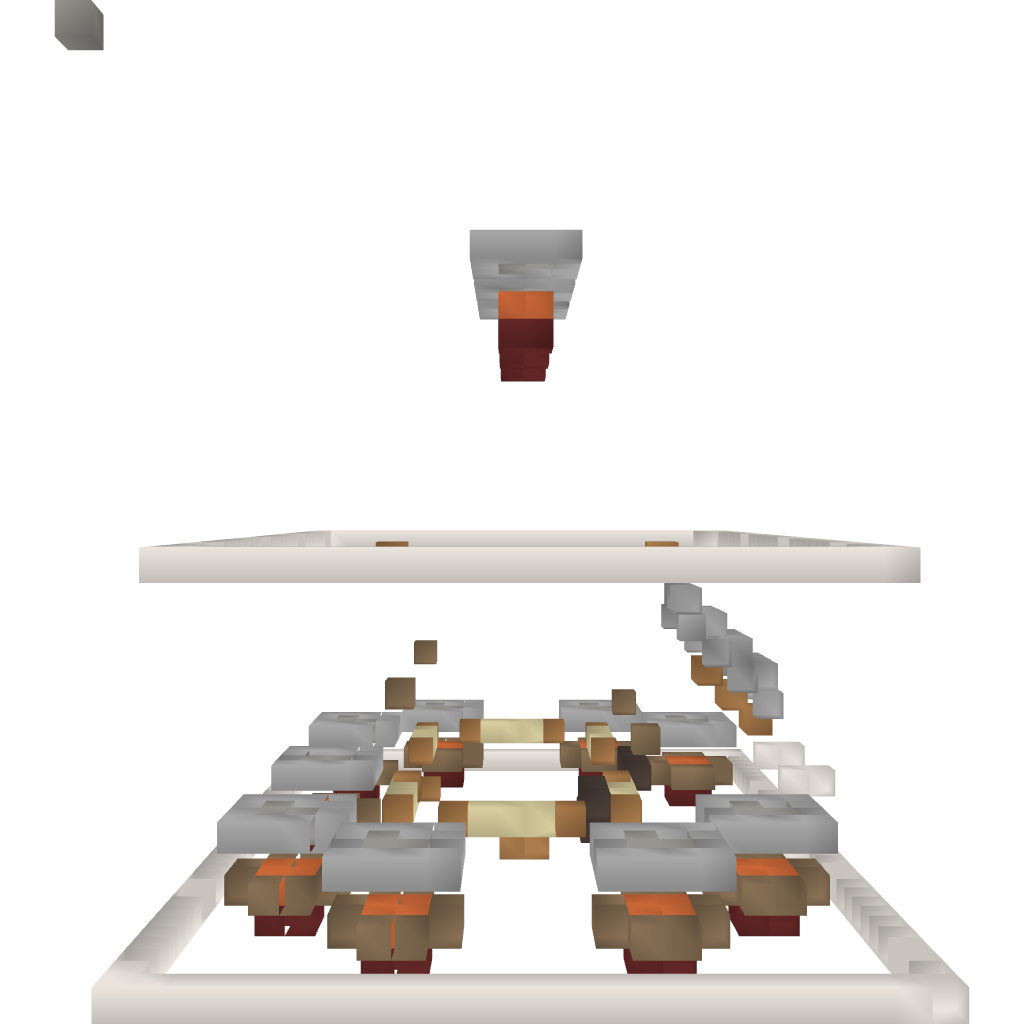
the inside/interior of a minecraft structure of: Templo